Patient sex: M
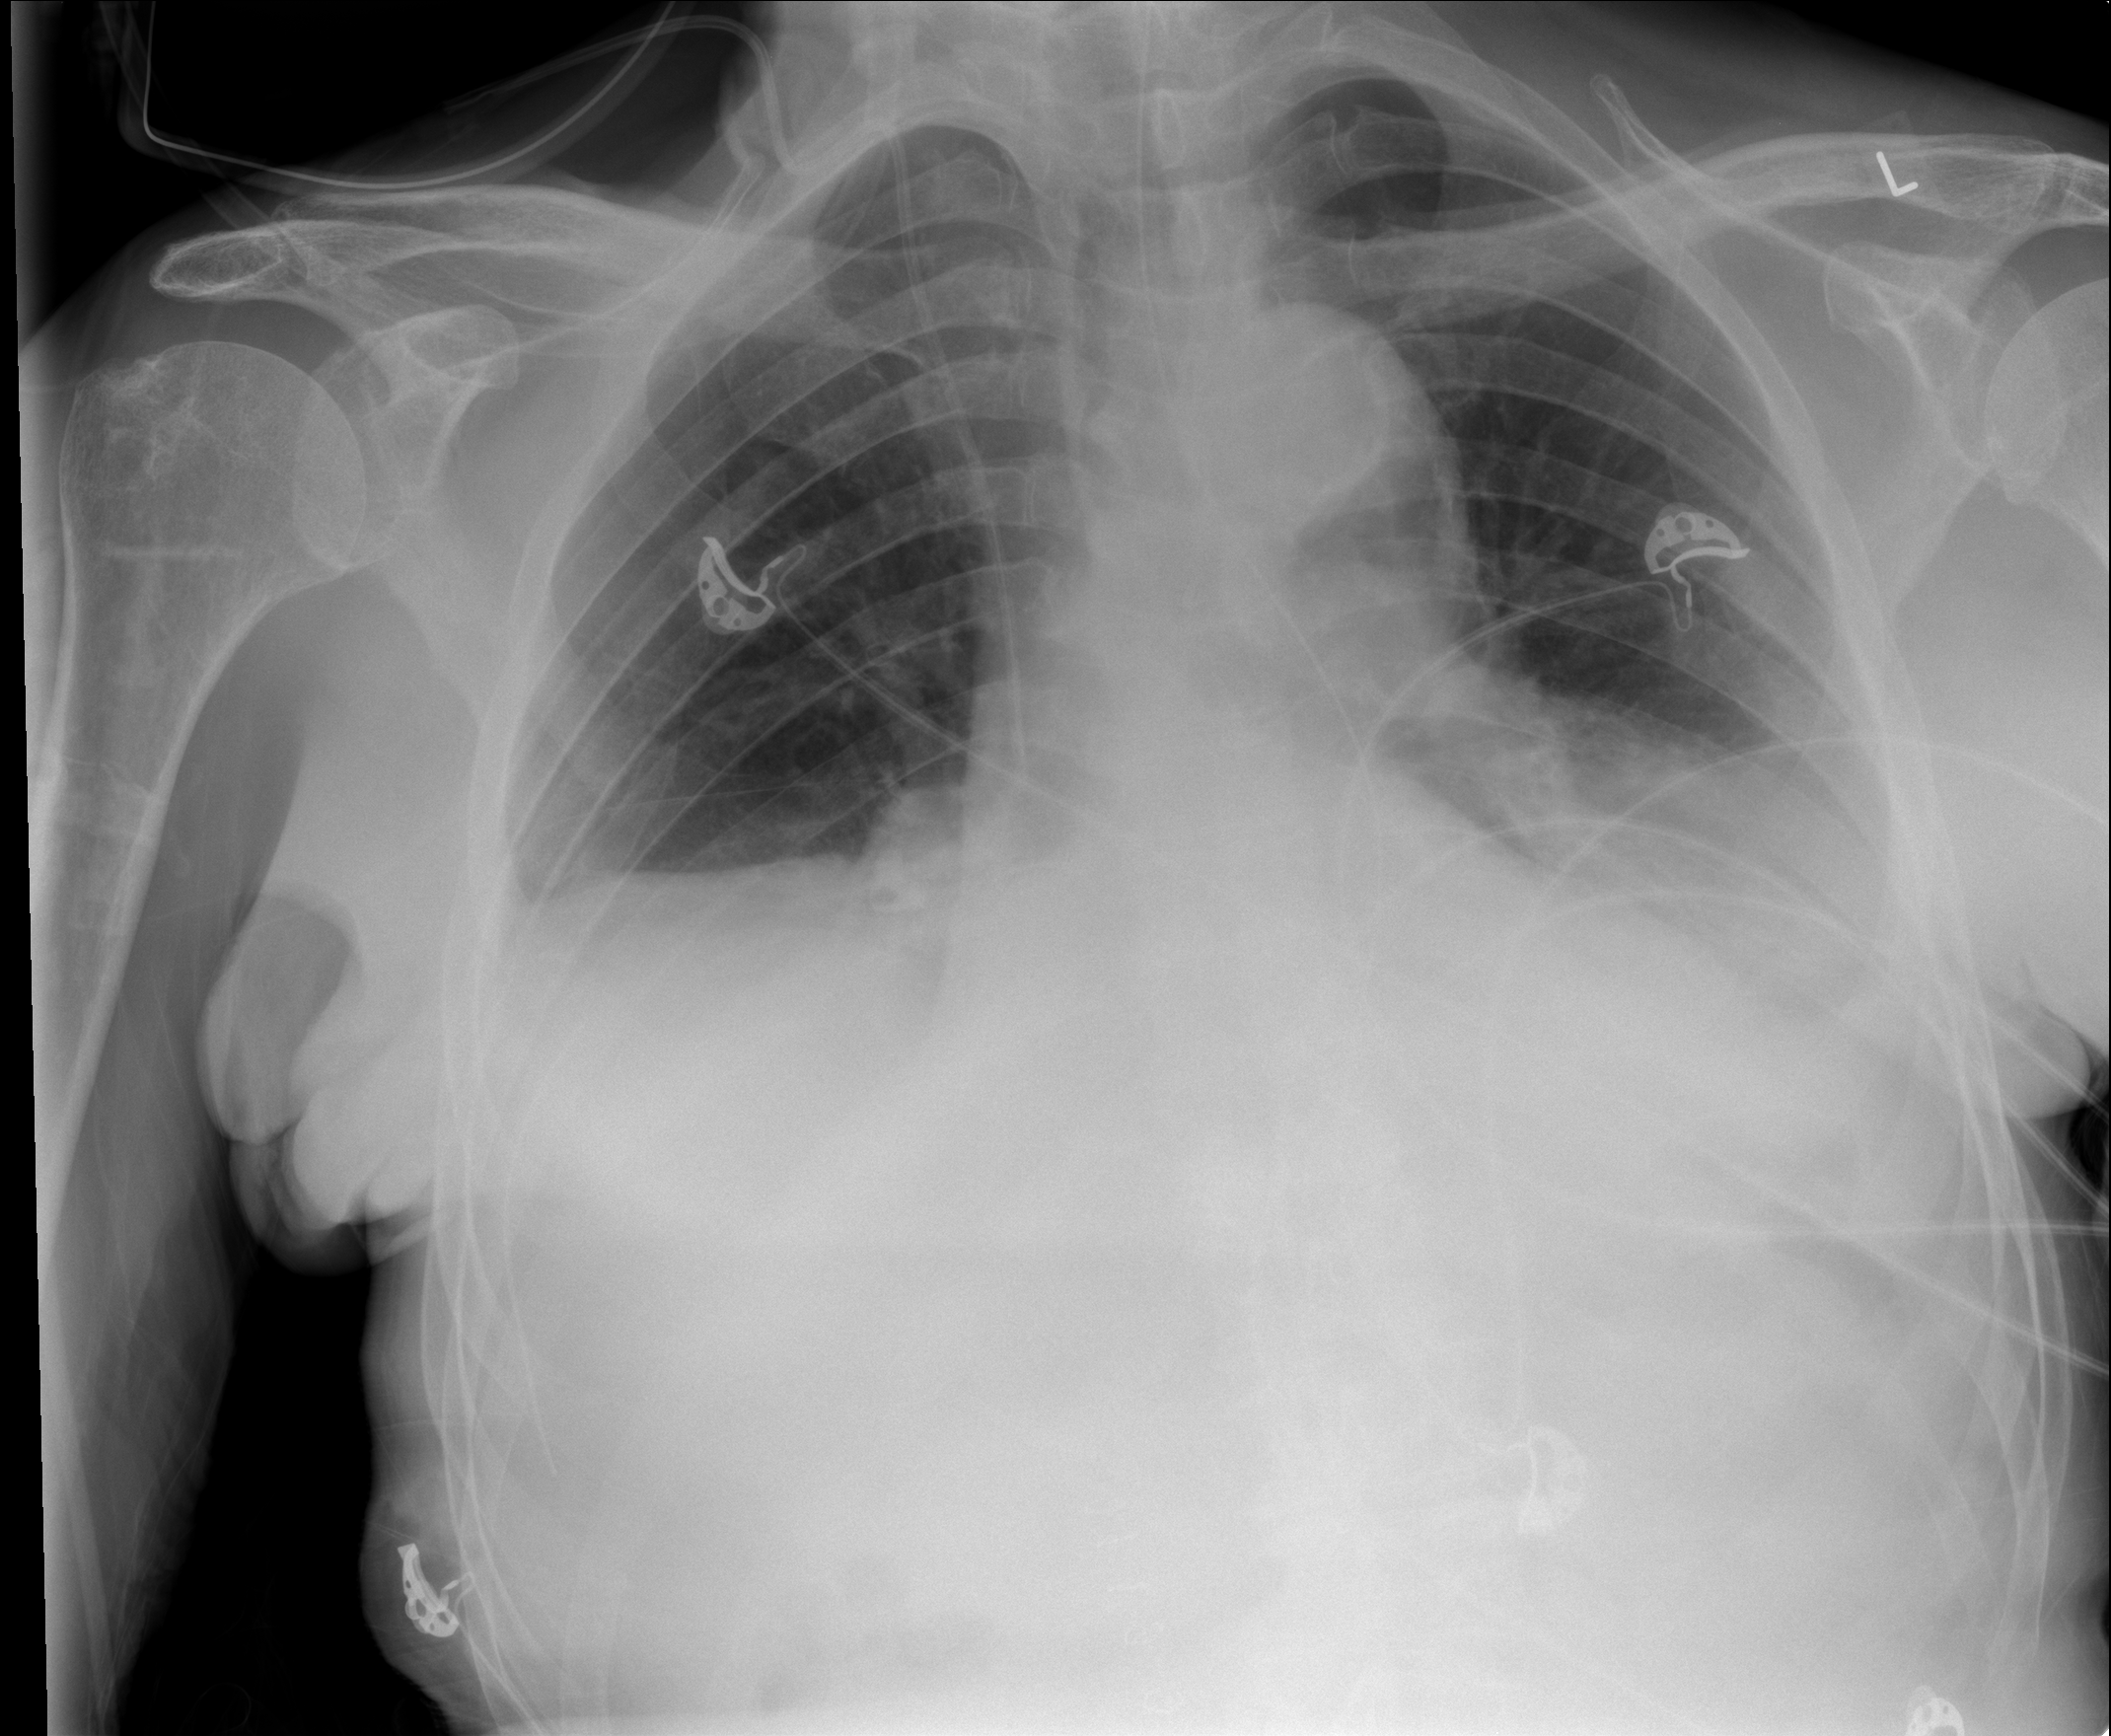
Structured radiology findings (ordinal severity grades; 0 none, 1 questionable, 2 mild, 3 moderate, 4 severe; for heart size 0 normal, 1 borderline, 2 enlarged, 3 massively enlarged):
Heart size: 2
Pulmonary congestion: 1
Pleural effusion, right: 2
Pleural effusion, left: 3
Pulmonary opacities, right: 0
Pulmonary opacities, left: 0
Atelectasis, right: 3
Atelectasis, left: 3